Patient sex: M
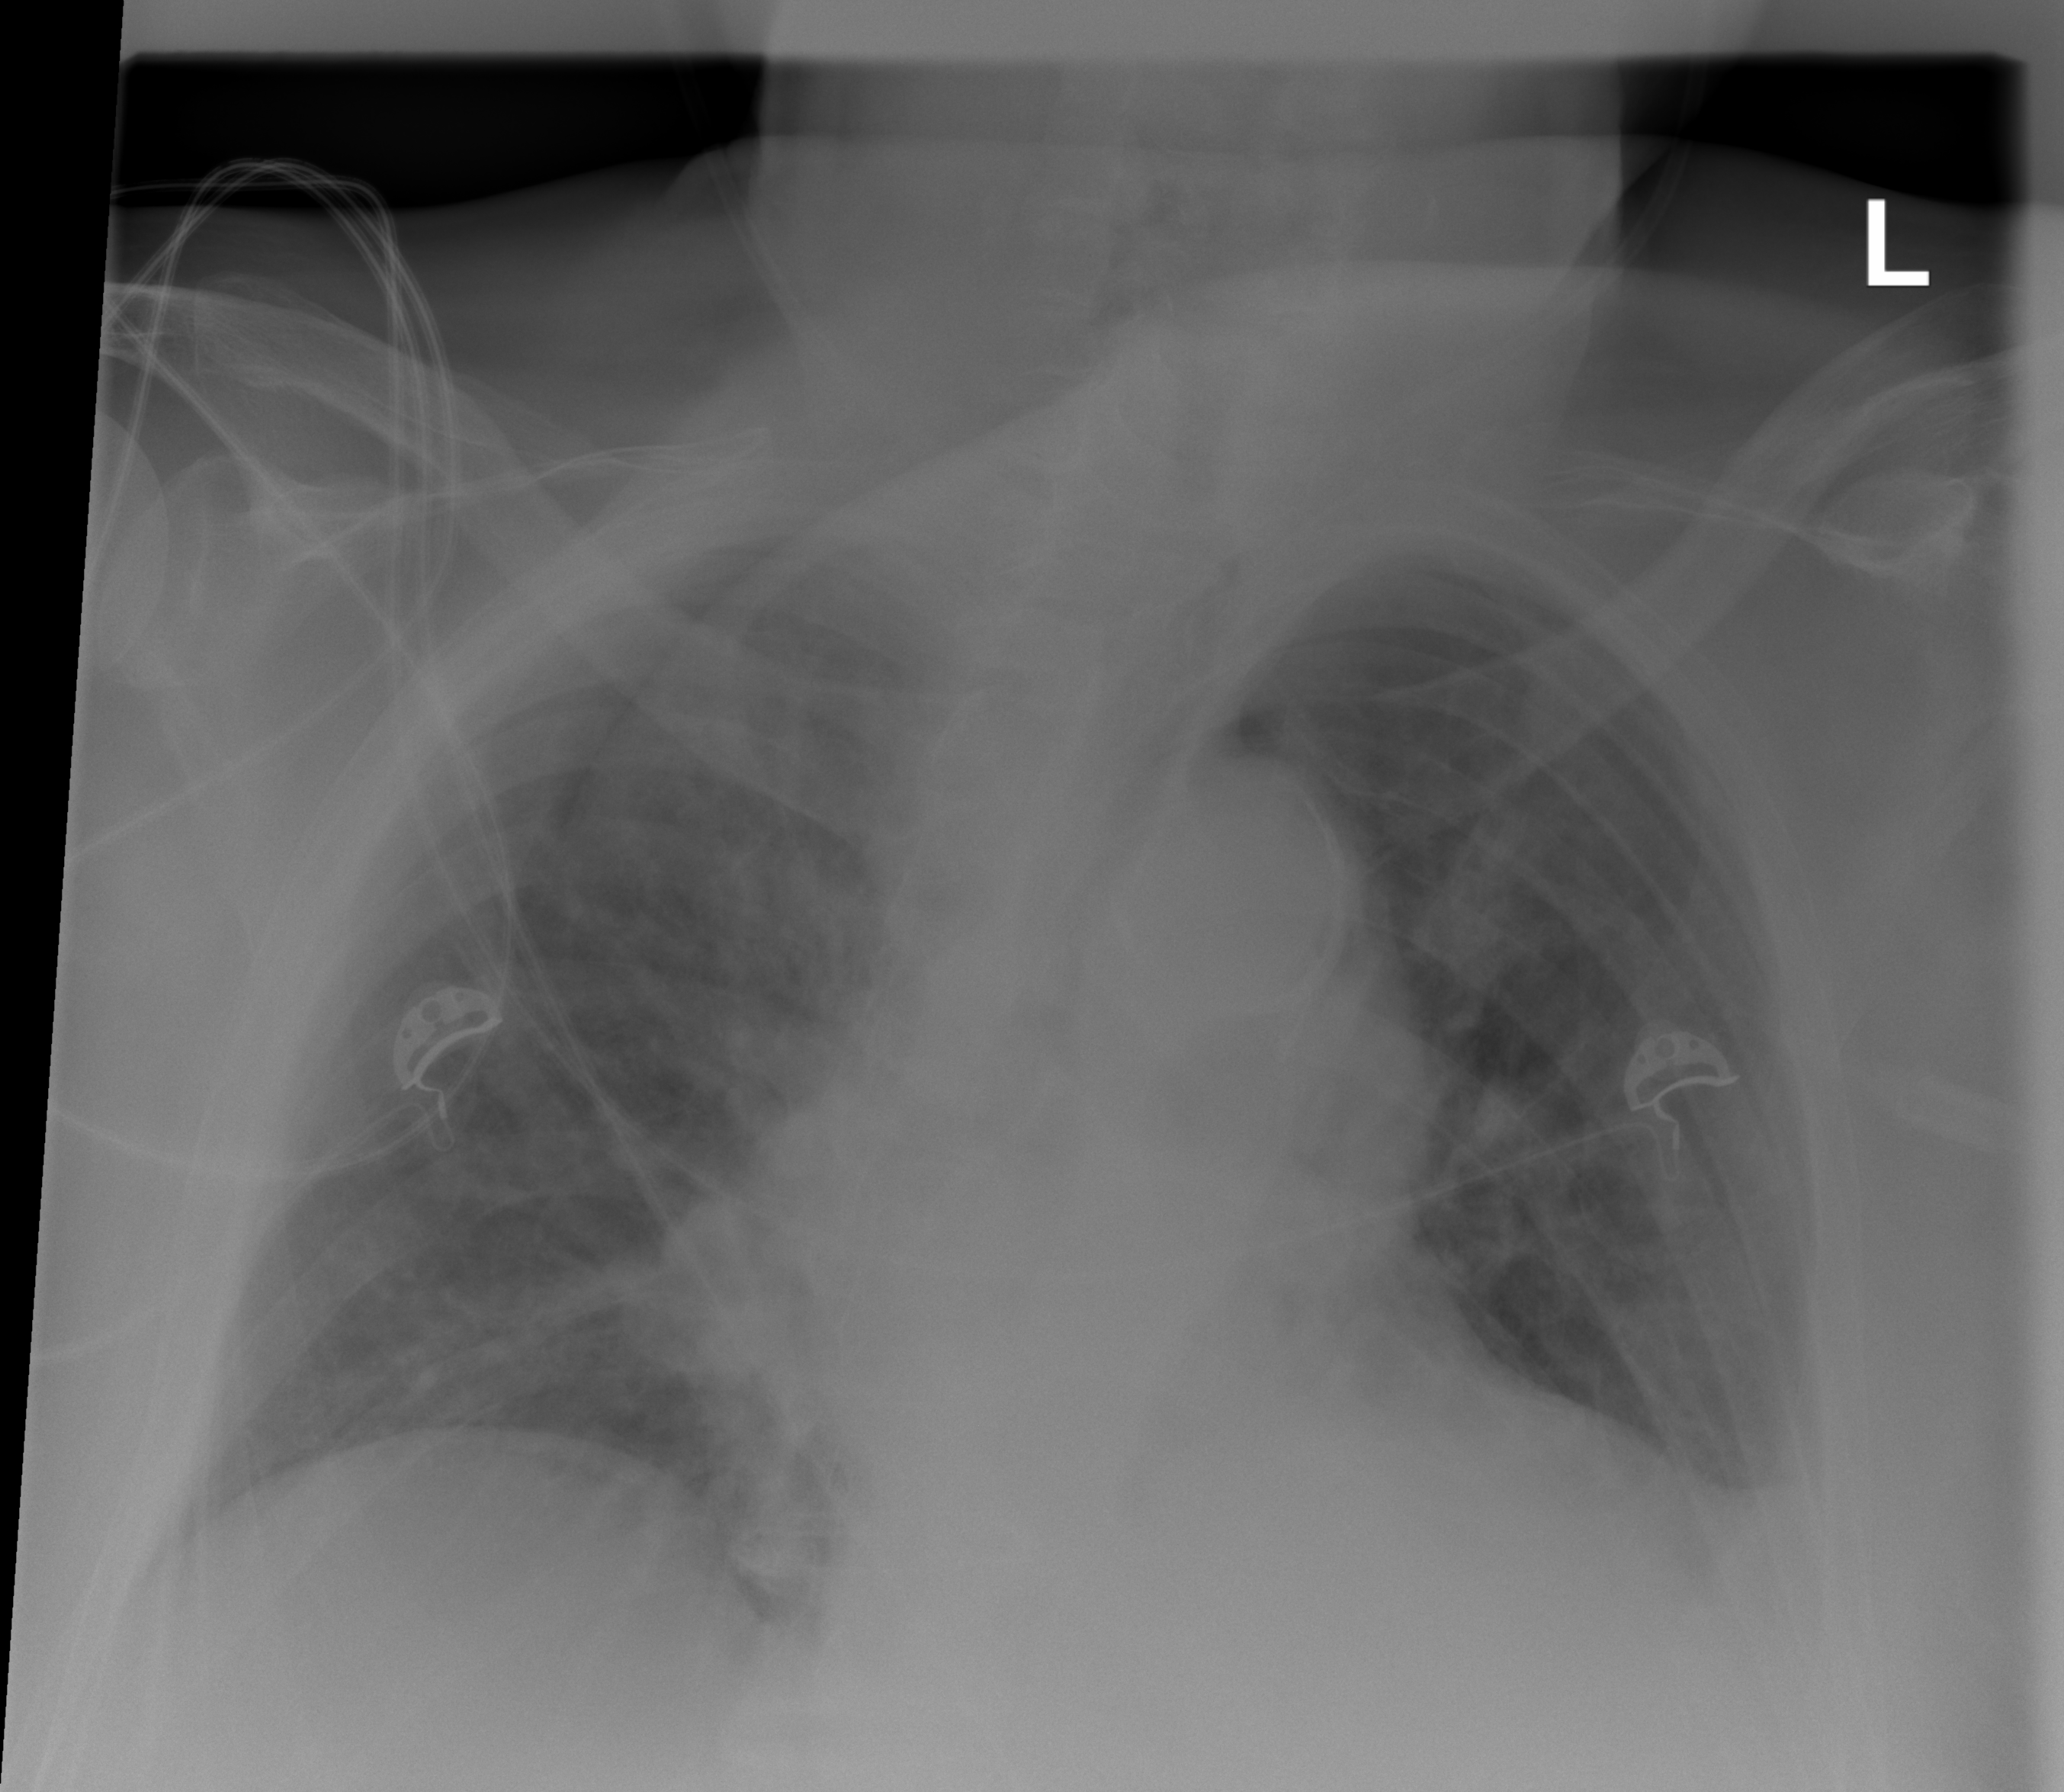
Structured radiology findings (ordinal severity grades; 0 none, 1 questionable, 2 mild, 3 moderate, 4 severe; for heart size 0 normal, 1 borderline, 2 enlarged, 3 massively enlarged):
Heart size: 0
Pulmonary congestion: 3
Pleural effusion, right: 0
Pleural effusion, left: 0
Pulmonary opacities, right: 2
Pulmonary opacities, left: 2
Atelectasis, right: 0
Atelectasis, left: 0